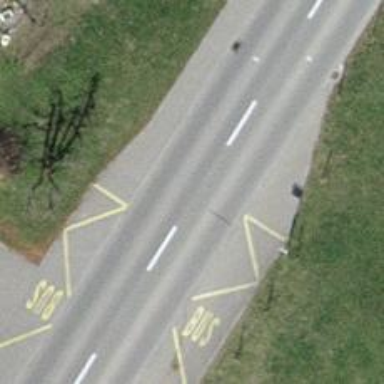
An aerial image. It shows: Public transport stop position.